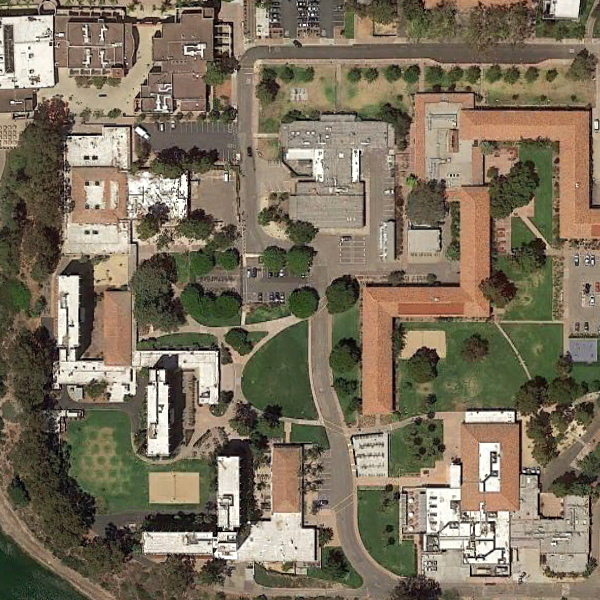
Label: School